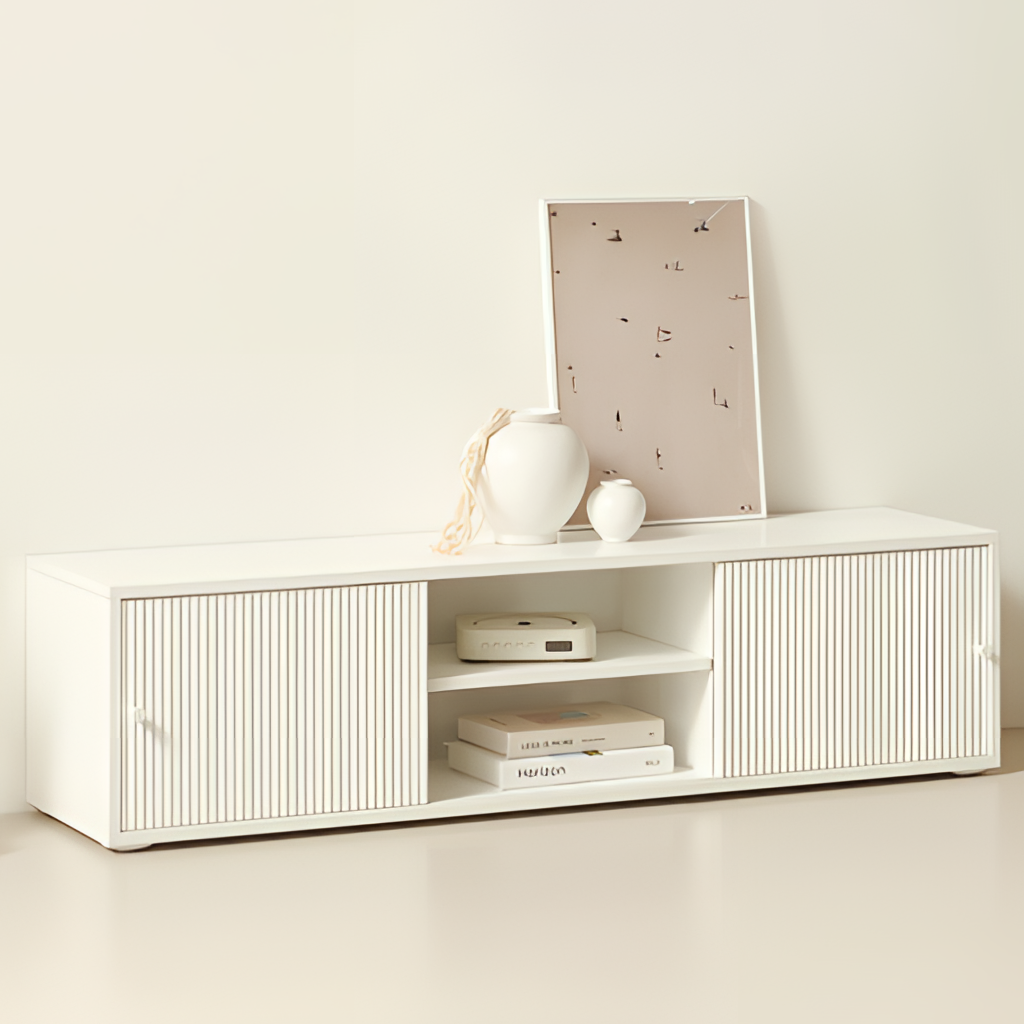
wood TV console, living room, beige paint wallpaper, with solid pattern, minimalist, beige tile flooring, with large square pattern